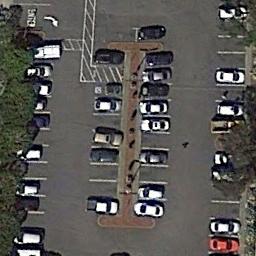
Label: parking_lot